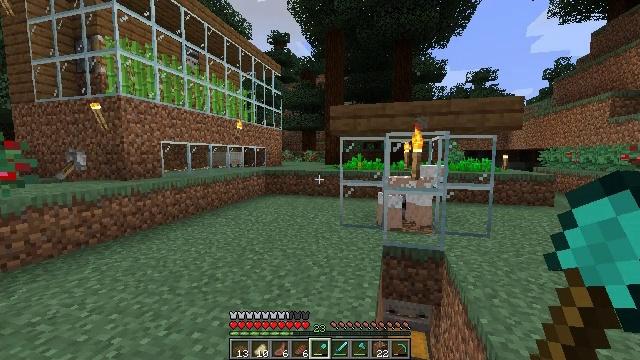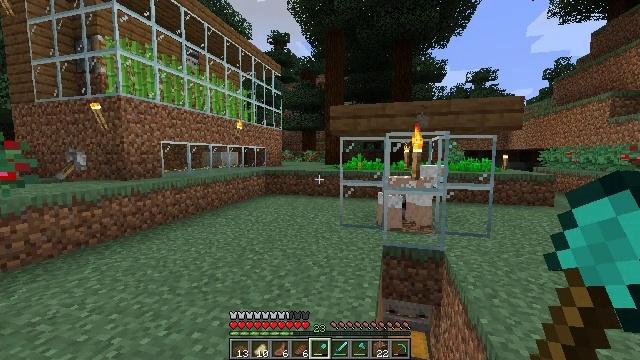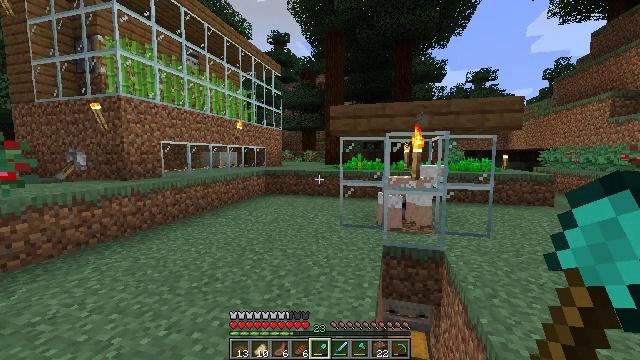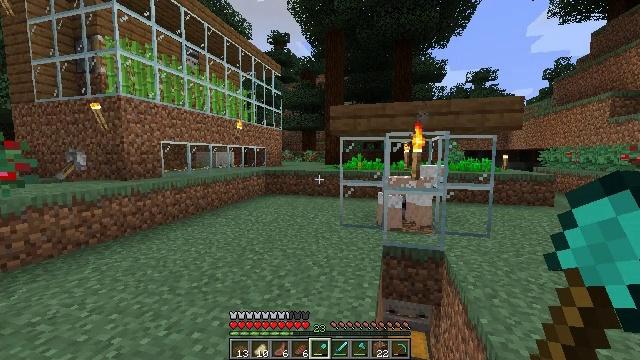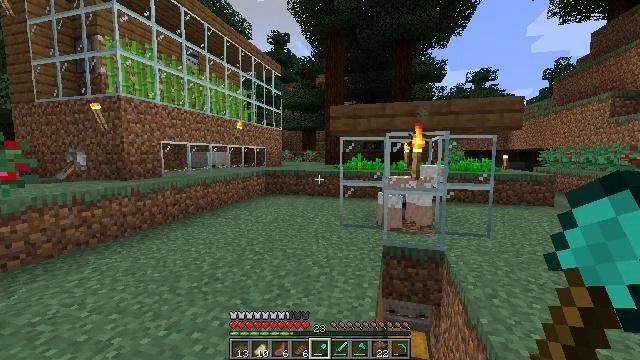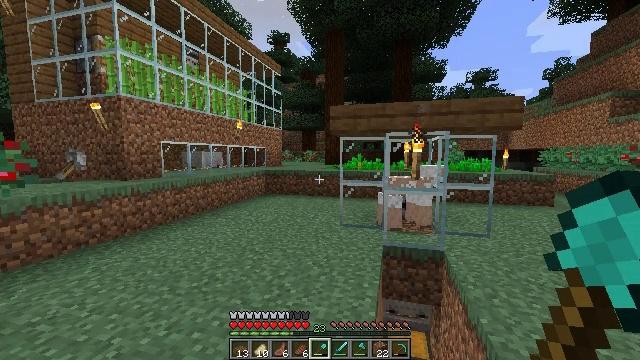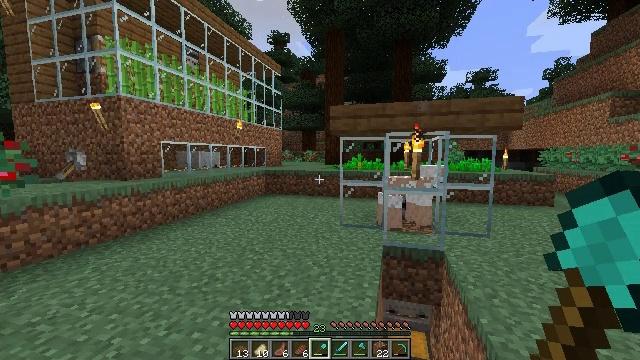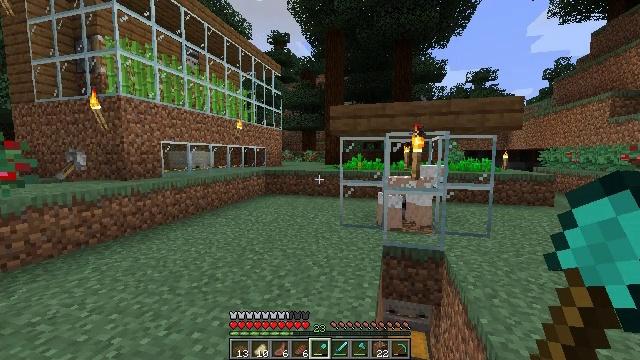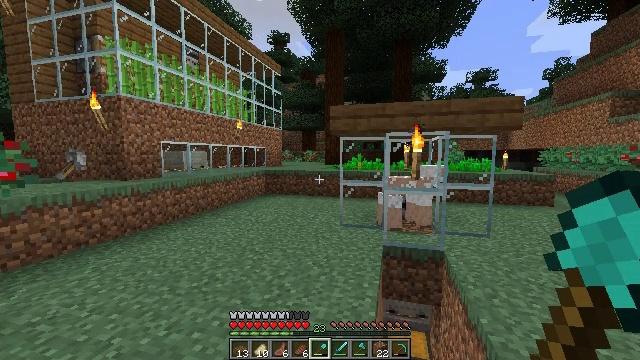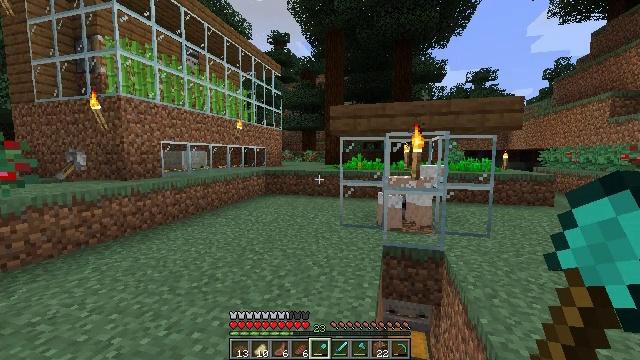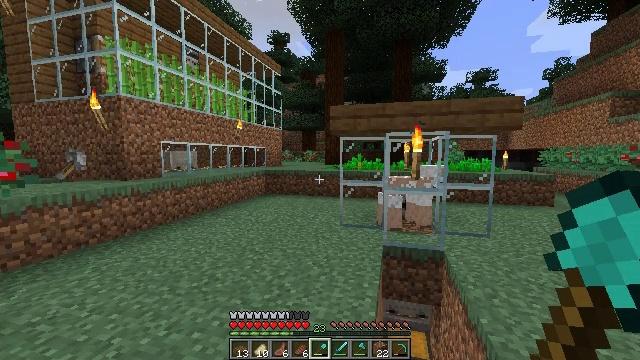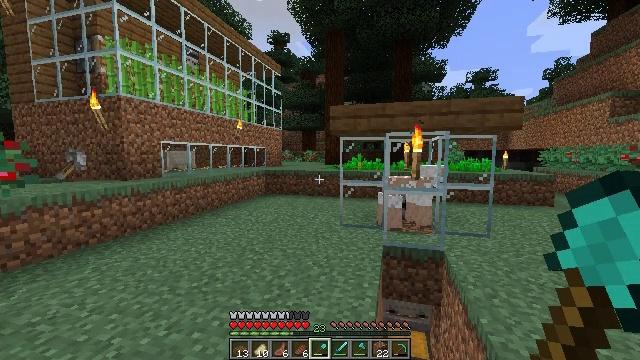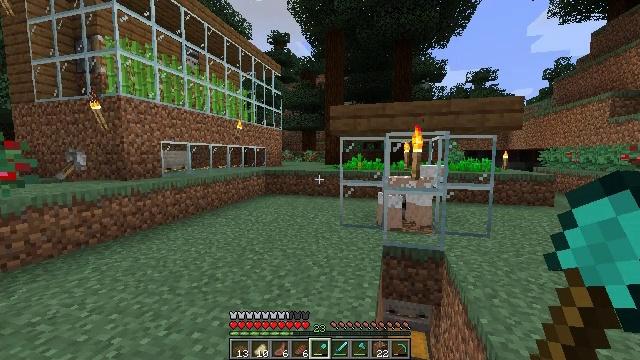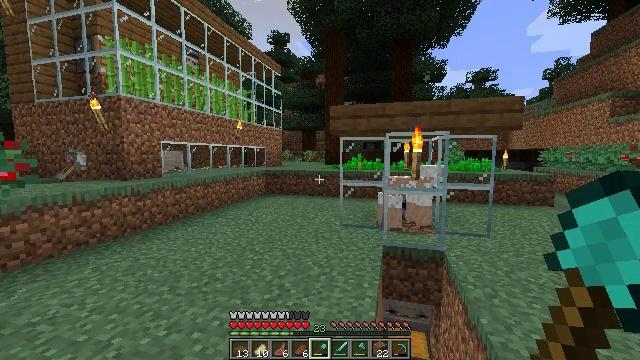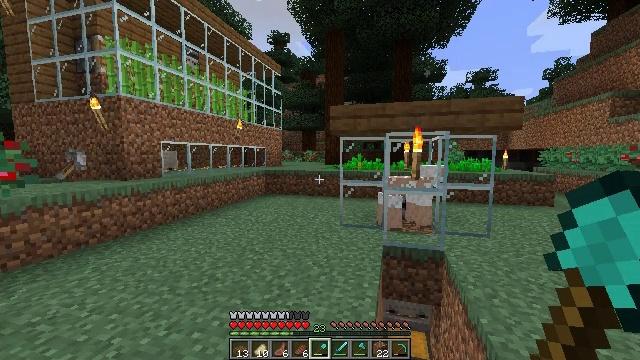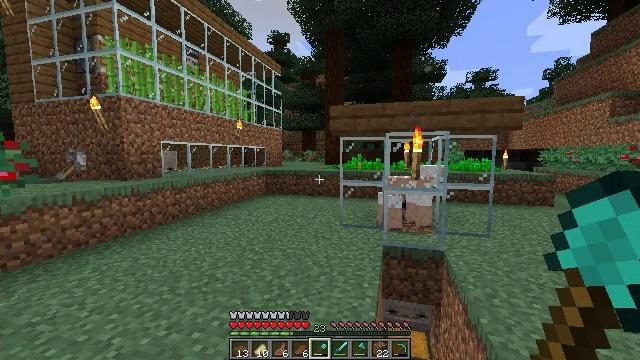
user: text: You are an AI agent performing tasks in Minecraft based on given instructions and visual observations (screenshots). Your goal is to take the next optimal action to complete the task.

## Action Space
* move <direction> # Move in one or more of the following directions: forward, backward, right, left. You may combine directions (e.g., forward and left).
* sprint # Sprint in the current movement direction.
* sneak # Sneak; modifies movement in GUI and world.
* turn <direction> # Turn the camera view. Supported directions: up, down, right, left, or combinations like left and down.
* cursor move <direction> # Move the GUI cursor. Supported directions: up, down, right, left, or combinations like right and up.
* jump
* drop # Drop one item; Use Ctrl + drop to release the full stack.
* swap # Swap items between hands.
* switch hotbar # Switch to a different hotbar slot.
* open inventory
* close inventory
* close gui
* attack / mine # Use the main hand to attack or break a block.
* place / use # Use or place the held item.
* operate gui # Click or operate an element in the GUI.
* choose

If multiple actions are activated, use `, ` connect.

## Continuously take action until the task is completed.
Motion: motion action
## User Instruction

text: Combat the cow.
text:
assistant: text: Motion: no_op
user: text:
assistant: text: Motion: no_op
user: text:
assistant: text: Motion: no_op
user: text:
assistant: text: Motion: no_op
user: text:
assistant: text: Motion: no_op
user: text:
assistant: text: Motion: no_op
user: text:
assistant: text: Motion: no_op
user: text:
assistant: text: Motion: no_op
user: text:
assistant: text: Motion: no_op
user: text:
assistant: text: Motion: no_op
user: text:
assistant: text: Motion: no_op
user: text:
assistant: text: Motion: no_op
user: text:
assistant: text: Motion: no_op
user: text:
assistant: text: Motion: no_op
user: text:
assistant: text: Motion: no_op
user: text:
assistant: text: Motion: no_op
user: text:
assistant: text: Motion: no_op
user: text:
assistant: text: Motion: no_op
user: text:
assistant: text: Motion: no_op
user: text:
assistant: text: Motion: no_op
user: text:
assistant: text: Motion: no_op
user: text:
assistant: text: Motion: no_op
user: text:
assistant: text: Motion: no_op
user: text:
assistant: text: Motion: no_op
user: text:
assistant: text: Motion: no_op
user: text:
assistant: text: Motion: no_op
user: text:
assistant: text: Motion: no_op
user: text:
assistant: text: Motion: no_op
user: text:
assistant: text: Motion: no_op
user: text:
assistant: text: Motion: no_op